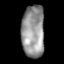
Tissue: lung
Cell type: Epithelial cells
Senescence score: 0.2063
Nuclear area (px): 1175
Mean DAPI intensity: 148.974